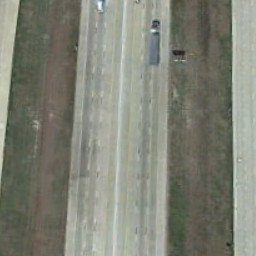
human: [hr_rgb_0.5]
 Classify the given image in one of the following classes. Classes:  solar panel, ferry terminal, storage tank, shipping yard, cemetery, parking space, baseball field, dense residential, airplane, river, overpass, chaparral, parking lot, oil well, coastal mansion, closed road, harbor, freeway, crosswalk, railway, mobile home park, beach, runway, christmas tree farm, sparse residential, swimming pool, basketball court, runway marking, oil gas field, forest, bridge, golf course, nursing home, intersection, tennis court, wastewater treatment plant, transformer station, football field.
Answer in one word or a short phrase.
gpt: freeway